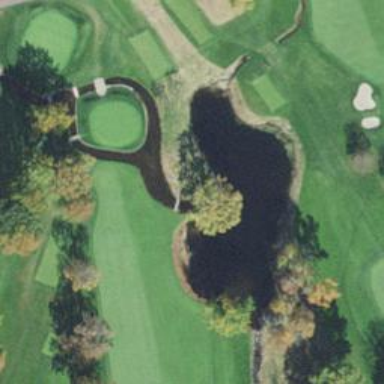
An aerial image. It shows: Picturesque pond acting as water hazard on golf course.